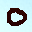
Label: 0